Question: I'm trying to set up 'Hibernate 3.6' in my existing 'Spring 3 MVC' + 'Spring 3 security' project. Nevertheless I keep getting 'java.lang.ClassNotFoundException' in my 'HibernateUtil' class - line with 'return new Configuration().configure().buildSessionFactory();'
My project structure looks like this:

'hibernate.cfg.xml':
'''
<?xml version="1.0" encoding="utf-8"?>
<!DOCTYPE hibernate-configuration PUBLIC
"-//Hibernate/Hibernate Configuration DTD 3.0//EN"
"http://hibernate.sourceforge.net/hibernate-configuration-3.0.dtd">
<hibernate-configuration>
<session-factory>
<property name="hibernate.bytecode.use_reflection_optimizer">false</property>
<property name="hibernate.connection.driver_class">com.mysql.jdbc.Driver</property>
<property name="hibernate.connection.password">password</property>
<property name="hibernate.connection.url">jdbc:mysql://localhost:3049/test</property>
<property name="hibernate.connection.username">root</property>
<property name="hibernate.dialect">org.hibernate.dialect.MySQLDialect</property>
<property name="show_sql">true</property>
<mapping resource="./DBUser.hbm.xml"></mapping>
</session-factory>
</hibernate-configuration>
'''
'DBUser.hbm.xml':
'''
<?xml version="1.0"?>
<!DOCTYPE hibernate-mapping PUBLIC "-//Hibernate/Hibernate Mapping DTD 3.0//EN"
"http://hibernate.sourceforge.net/hibernate-mapping-3.0.dtd">
<hibernate-mapping>
<class name="../src/main/java/user/DBUser" table="DBUSER">
<id name="userId" type="int">
<column name="USER_ID" precision="5" scale="0" />
<generator class="assigned" />
</id>
<property name="username" type="string">
<column name="USERNAME" length="20" not-null="true" />
</property>
<property name="createdBy" type="string">
<column name="CREATED_BY" length="20" not-null="true" />
</property>
<property name="createdDate" type="date">
<column name="CREATED_DATE" length="7" not-null="true" />
</property>
</class>
</hibernate-mapping>
'''
And a relevant part of the 'pom.xml' file:
'''
<!-- Hibernate + MySQL -->
<dependency>
<groupId>mysql</groupId>
<artifactId>mysql-connector-java</artifactId>
<version>5.1.9</version>
</dependency>
<dependency>
<groupId>org.hibernate</groupId>
<artifactId>hibernate-core</artifactId>
<version>3.6.3.Final</version>
</dependency>
'''
EDIT: I've pasted <URL>. It was too long to put it right here, because it would make this post confused.
I'd be really glad, if someone could help me with setting up this thing, because I've got no idea, why it can't find that class.
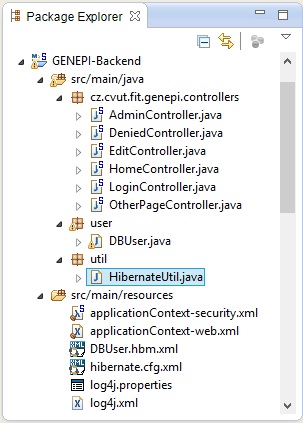
Answer: It looks like you are missing the javaassist library. Download the <URL> jar and add it to your classpath.